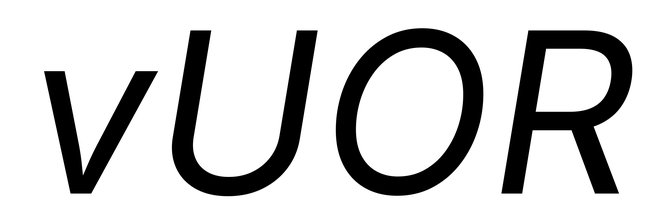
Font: Inter-Italic_Italic